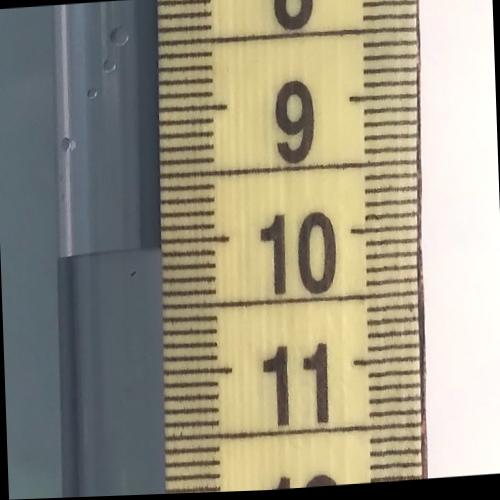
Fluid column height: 10.1 cm